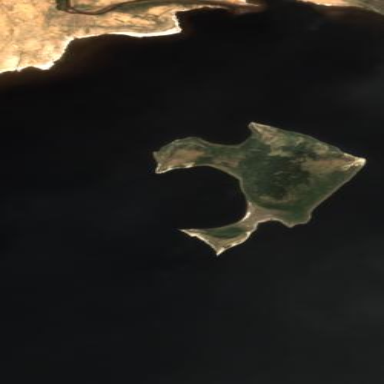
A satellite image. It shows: Island.